Question: I have these very simple lines of code:
'''
var friends = ["Mike", "Marika", "Andreas", "Peter", "Sabine"]
friends.map{
println("Hallo \($0)!")
}
'''
This works fine in a program but I get no output in a playground.
It only tells me the count of the elements and how many times to function needs to run. But it does not write the strings.
Is it me or is this a bug in Xcode?

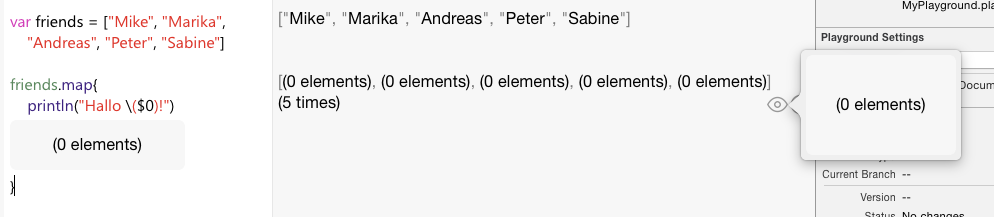
Answer: It's not a bug in Xcode. While your 'map' code will print to the standard out (hit cmd-opt-enter to reveal the output in the assistant editor on the right), stylistically you should avoid using 'map' for this. You would be better off with a 'for...in' loop:
'''
for friend in friends {
println("Hallo \(friend)")
}
'''
If you quick-look the results this time, you'll see a more helpful result:
(note, I've switched the quick look to the list view, which shows every result, rather than just the last one)
Why is this working differently? It's because 'map' isn't really for running arbitrary code against your array. It's more specifically for (i.e. mapping) your array into another array. So suppose instead of printing a list of friends, you wanted a list of greetings, you could do this:
'''
let greetings = friends.map { friend in
"Hallo \(friend)"
}
'''
'greetings' will now be set to a new array of 5 strings, one for each name, of the form '"Hallo <name>"'. 'map' is taking a closure that takes a string, and maps it to a new string.
So what is happening when you write 'friends.map { println("...") }' is that 'map' is calling the closure, and getting the result of the expression in the closure, and populating a new array with it. Since 'println' returns 'Void', the result of that expression each time is 'Void'. And it is that 'Void' that Xcode is displaying (as "'(0 elements)'" which is how the UI displays 'Void').
Instead, with the for-loop, Xcode knows that a stand-alone 'println' who's value isn't being used should be interpreted not as a result, but as what got output to the standard out, so that's what it does.